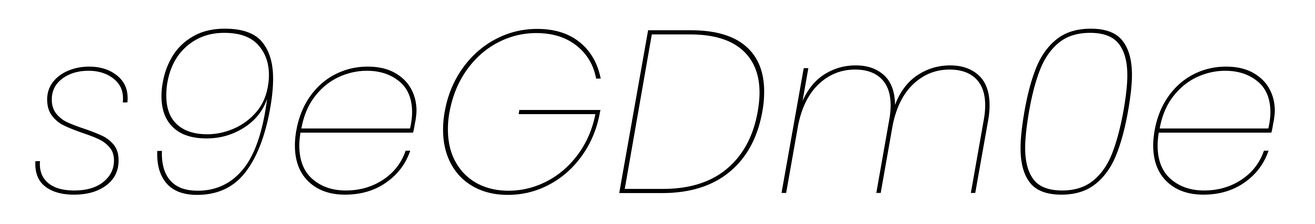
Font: Poppins-ThinItalic